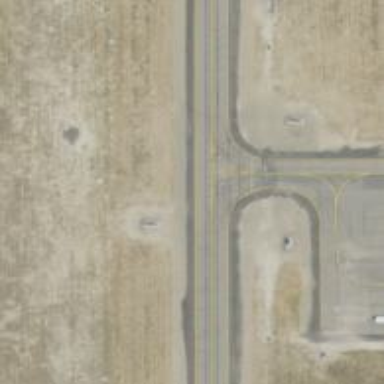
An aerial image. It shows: View of taxiway at the airport.